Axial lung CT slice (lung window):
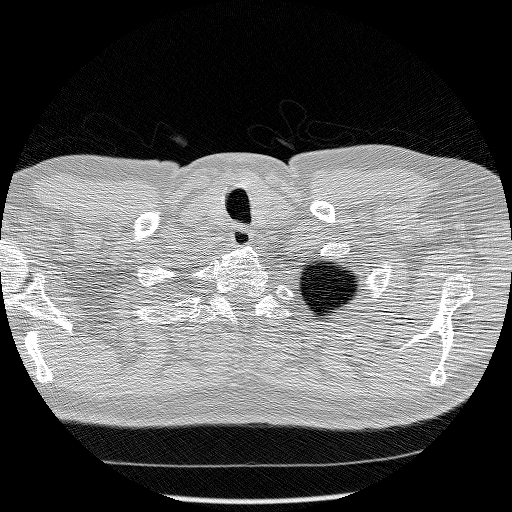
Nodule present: no